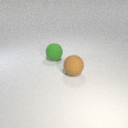
large brown rubber sphere in front of large green rubber sphere